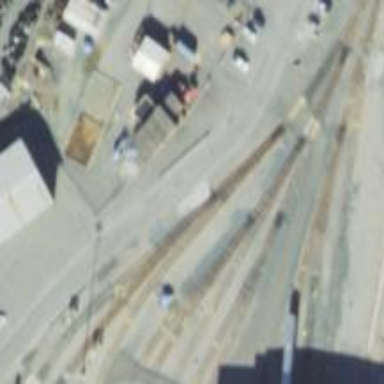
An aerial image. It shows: Railway yard.